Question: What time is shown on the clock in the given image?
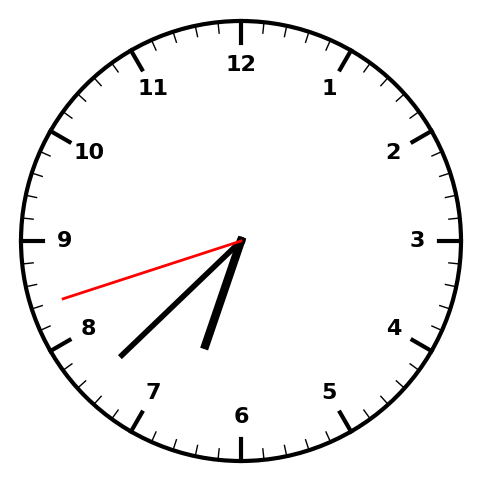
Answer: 06:37:42